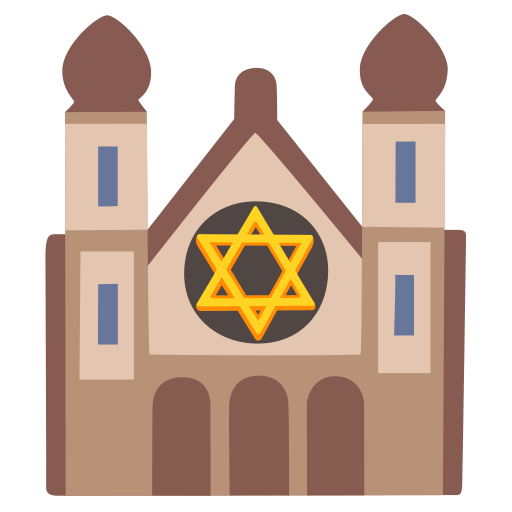
Emoji: 🕍